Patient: sex M, age 23
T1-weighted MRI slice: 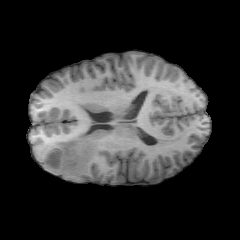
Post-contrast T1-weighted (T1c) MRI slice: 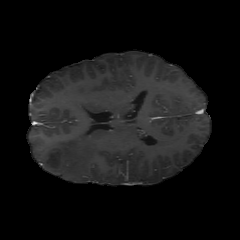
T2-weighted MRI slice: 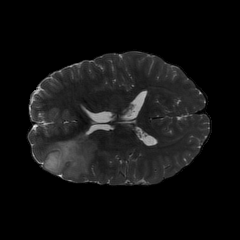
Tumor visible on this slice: yes
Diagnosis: Oligodendroglioma, IDH-mutant, 1p/19q-codeleted
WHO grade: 2